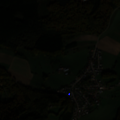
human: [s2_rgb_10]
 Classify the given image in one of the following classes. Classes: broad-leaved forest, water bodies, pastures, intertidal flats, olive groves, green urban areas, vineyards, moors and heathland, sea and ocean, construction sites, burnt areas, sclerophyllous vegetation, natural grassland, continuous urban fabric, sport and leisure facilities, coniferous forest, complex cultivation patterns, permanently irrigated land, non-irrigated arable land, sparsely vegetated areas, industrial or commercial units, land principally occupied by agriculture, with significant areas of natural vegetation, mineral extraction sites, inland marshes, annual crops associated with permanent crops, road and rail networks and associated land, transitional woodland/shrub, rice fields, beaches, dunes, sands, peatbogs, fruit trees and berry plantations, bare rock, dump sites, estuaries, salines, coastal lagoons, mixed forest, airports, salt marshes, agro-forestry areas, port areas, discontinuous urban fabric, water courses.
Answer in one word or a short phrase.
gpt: discontinuous urban fabric, non-irrigated arable land, pastures, complex cultivation patterns, broad-leaved forest, coniferous forest